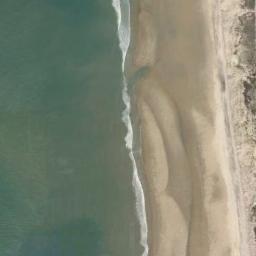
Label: beach